Question: I am quite new to VBA, so please bear with me here.
I need to make a sum based on a few column headers, the position that these columns are placed in are always different (e.g. FRT column might be in B one time and another time in column D).
However the three components are always the same, but can be in different columns, see below for what I want to accomplish.

What is the best way to go about this? I want to try to avoid use of fixed formulas as the data range is dynamic.
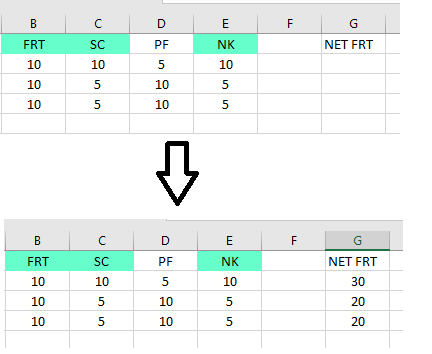
Answer: I don't think that VBA is needed for this task.
'''
=SUM(SUMIFS(2:2;$1:$1;{"FRT";"SC";"NK"}))
'''
This formula sums sums of all columns labeled FRT SC or NK.